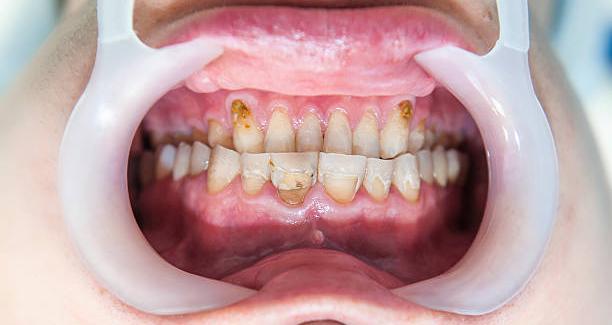
Condition: Calculus